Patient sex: M
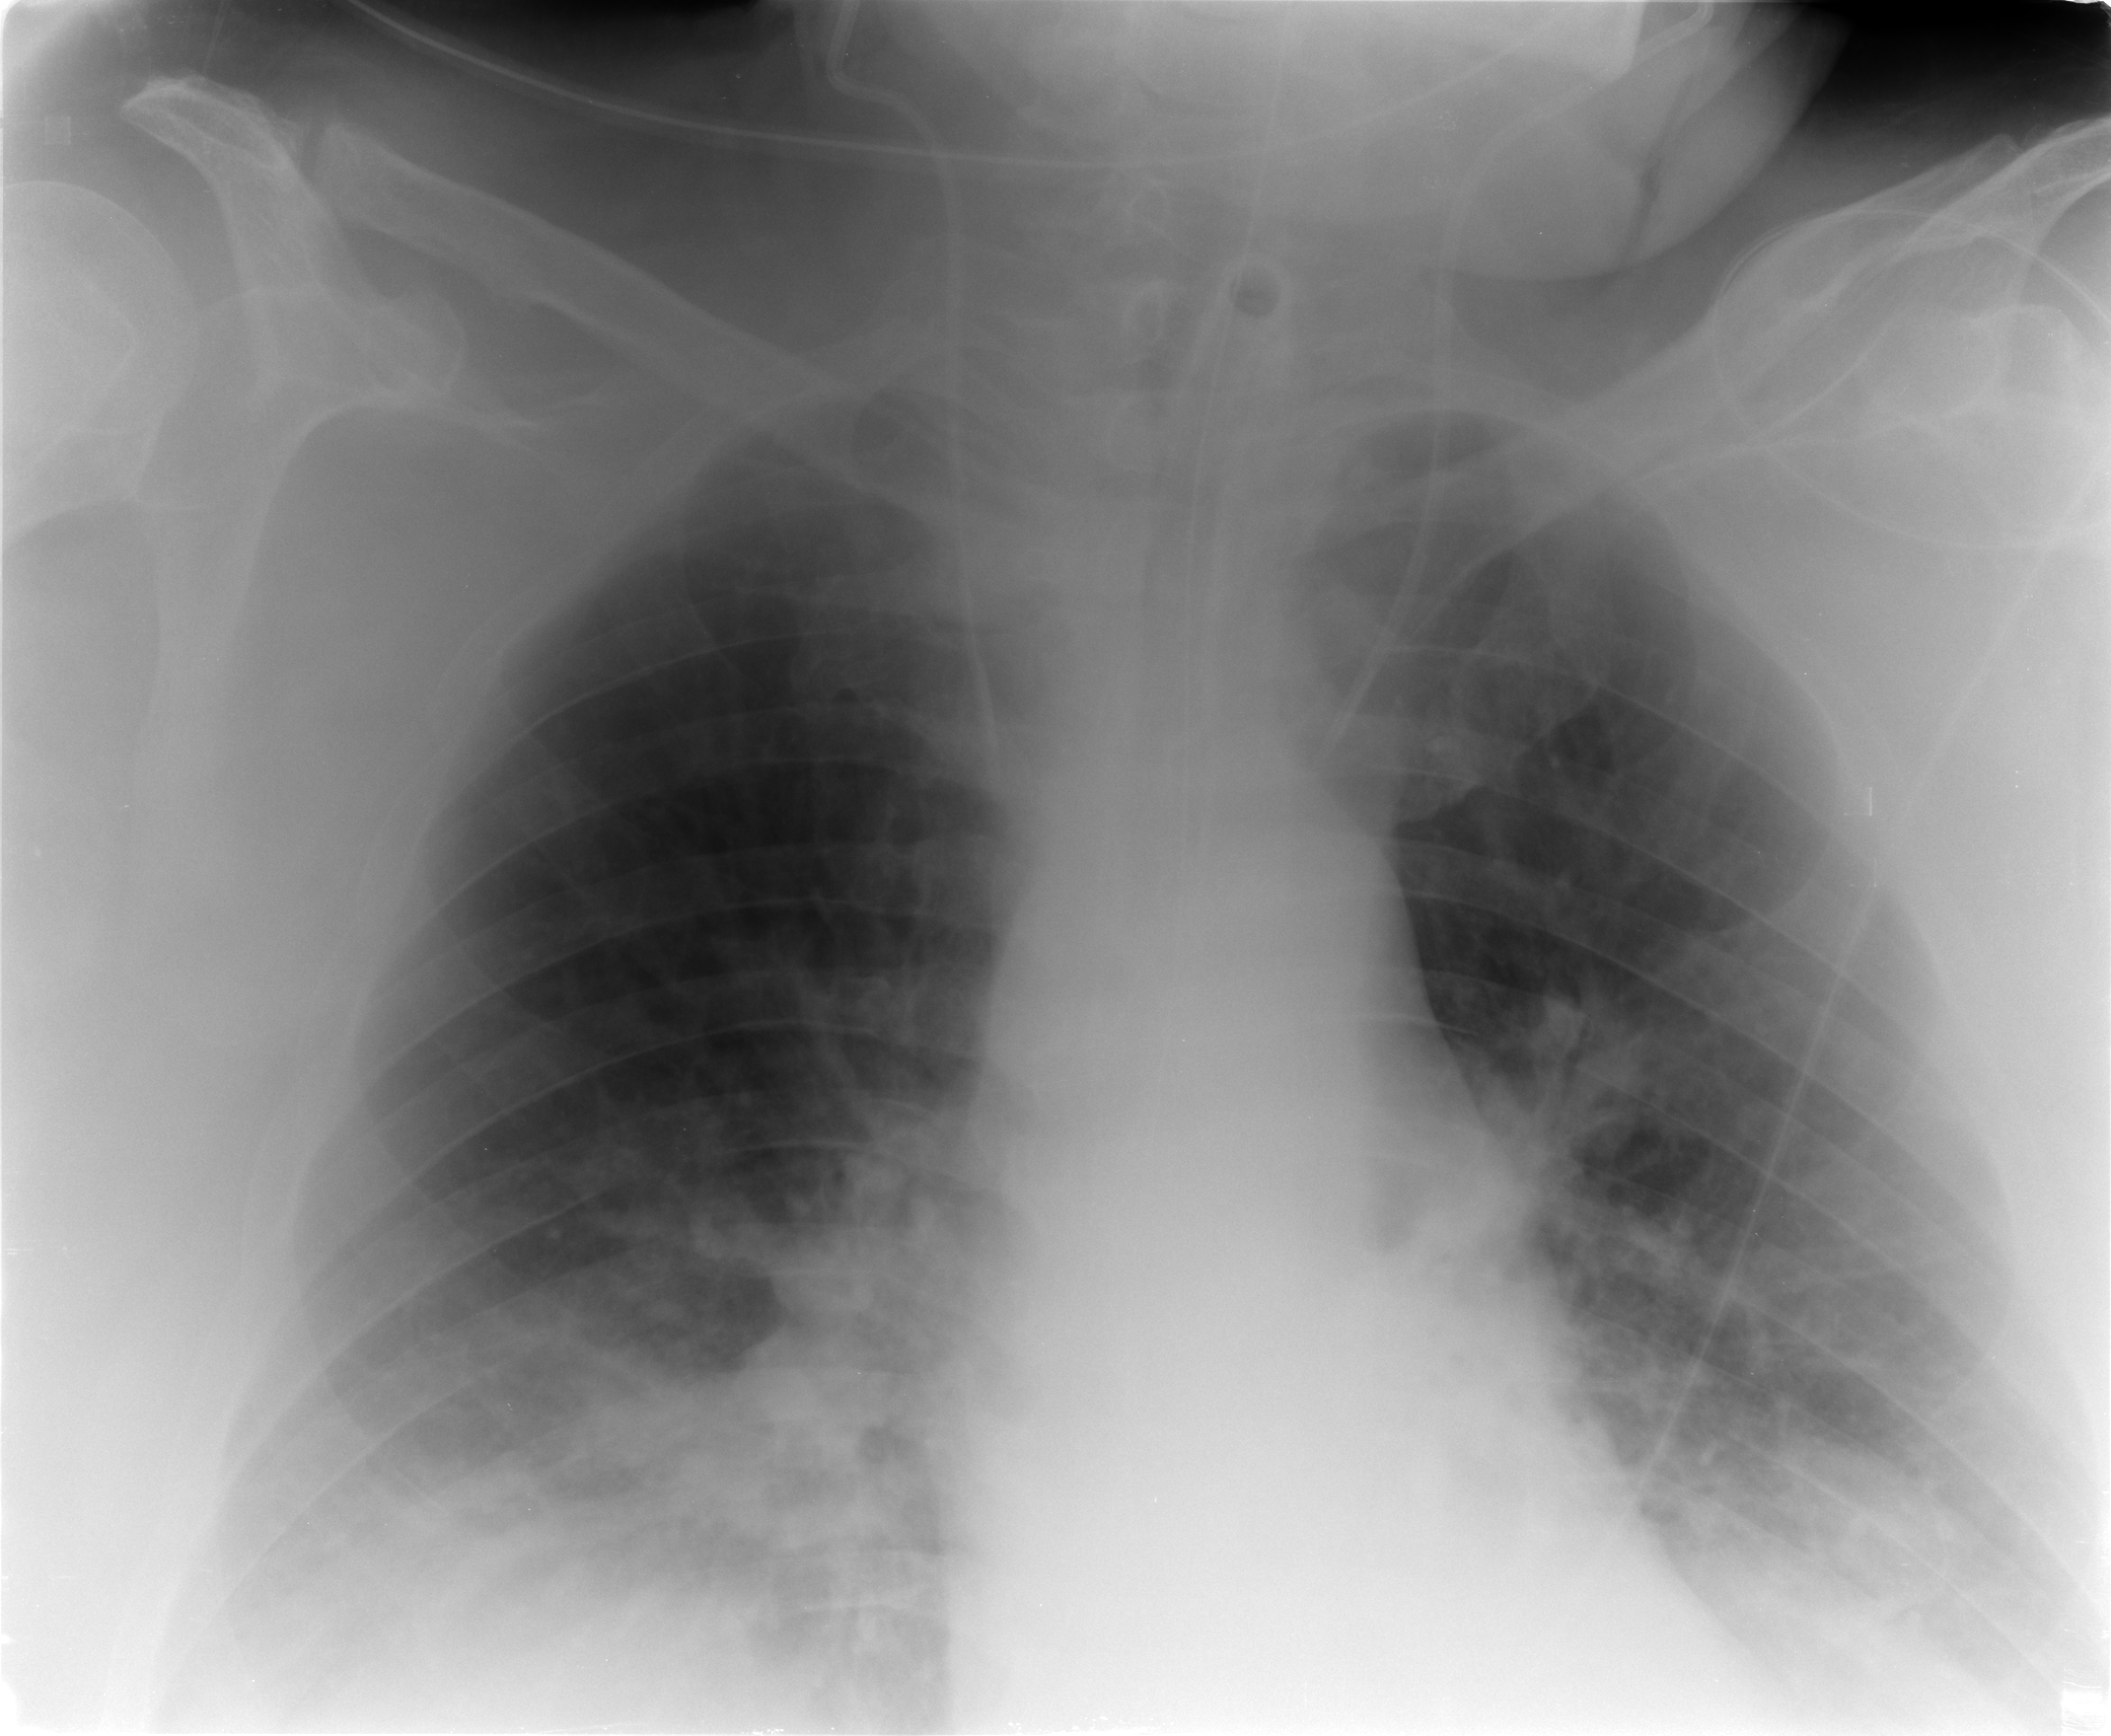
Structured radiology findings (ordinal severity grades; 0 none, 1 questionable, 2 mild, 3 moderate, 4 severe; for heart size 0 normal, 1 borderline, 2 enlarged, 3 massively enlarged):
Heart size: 2
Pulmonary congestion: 2
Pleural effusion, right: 2
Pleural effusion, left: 0
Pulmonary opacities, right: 1
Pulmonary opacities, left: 1
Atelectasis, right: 2
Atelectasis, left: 2